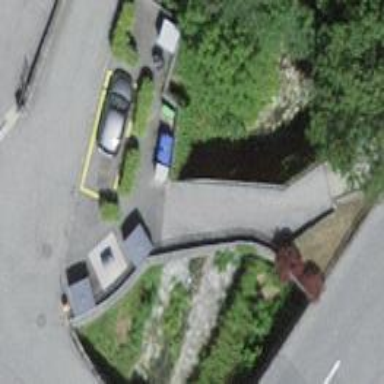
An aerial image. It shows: Recycling container for recycling.